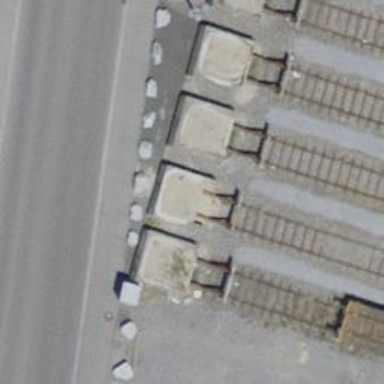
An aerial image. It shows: Railway buffer stop.